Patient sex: M
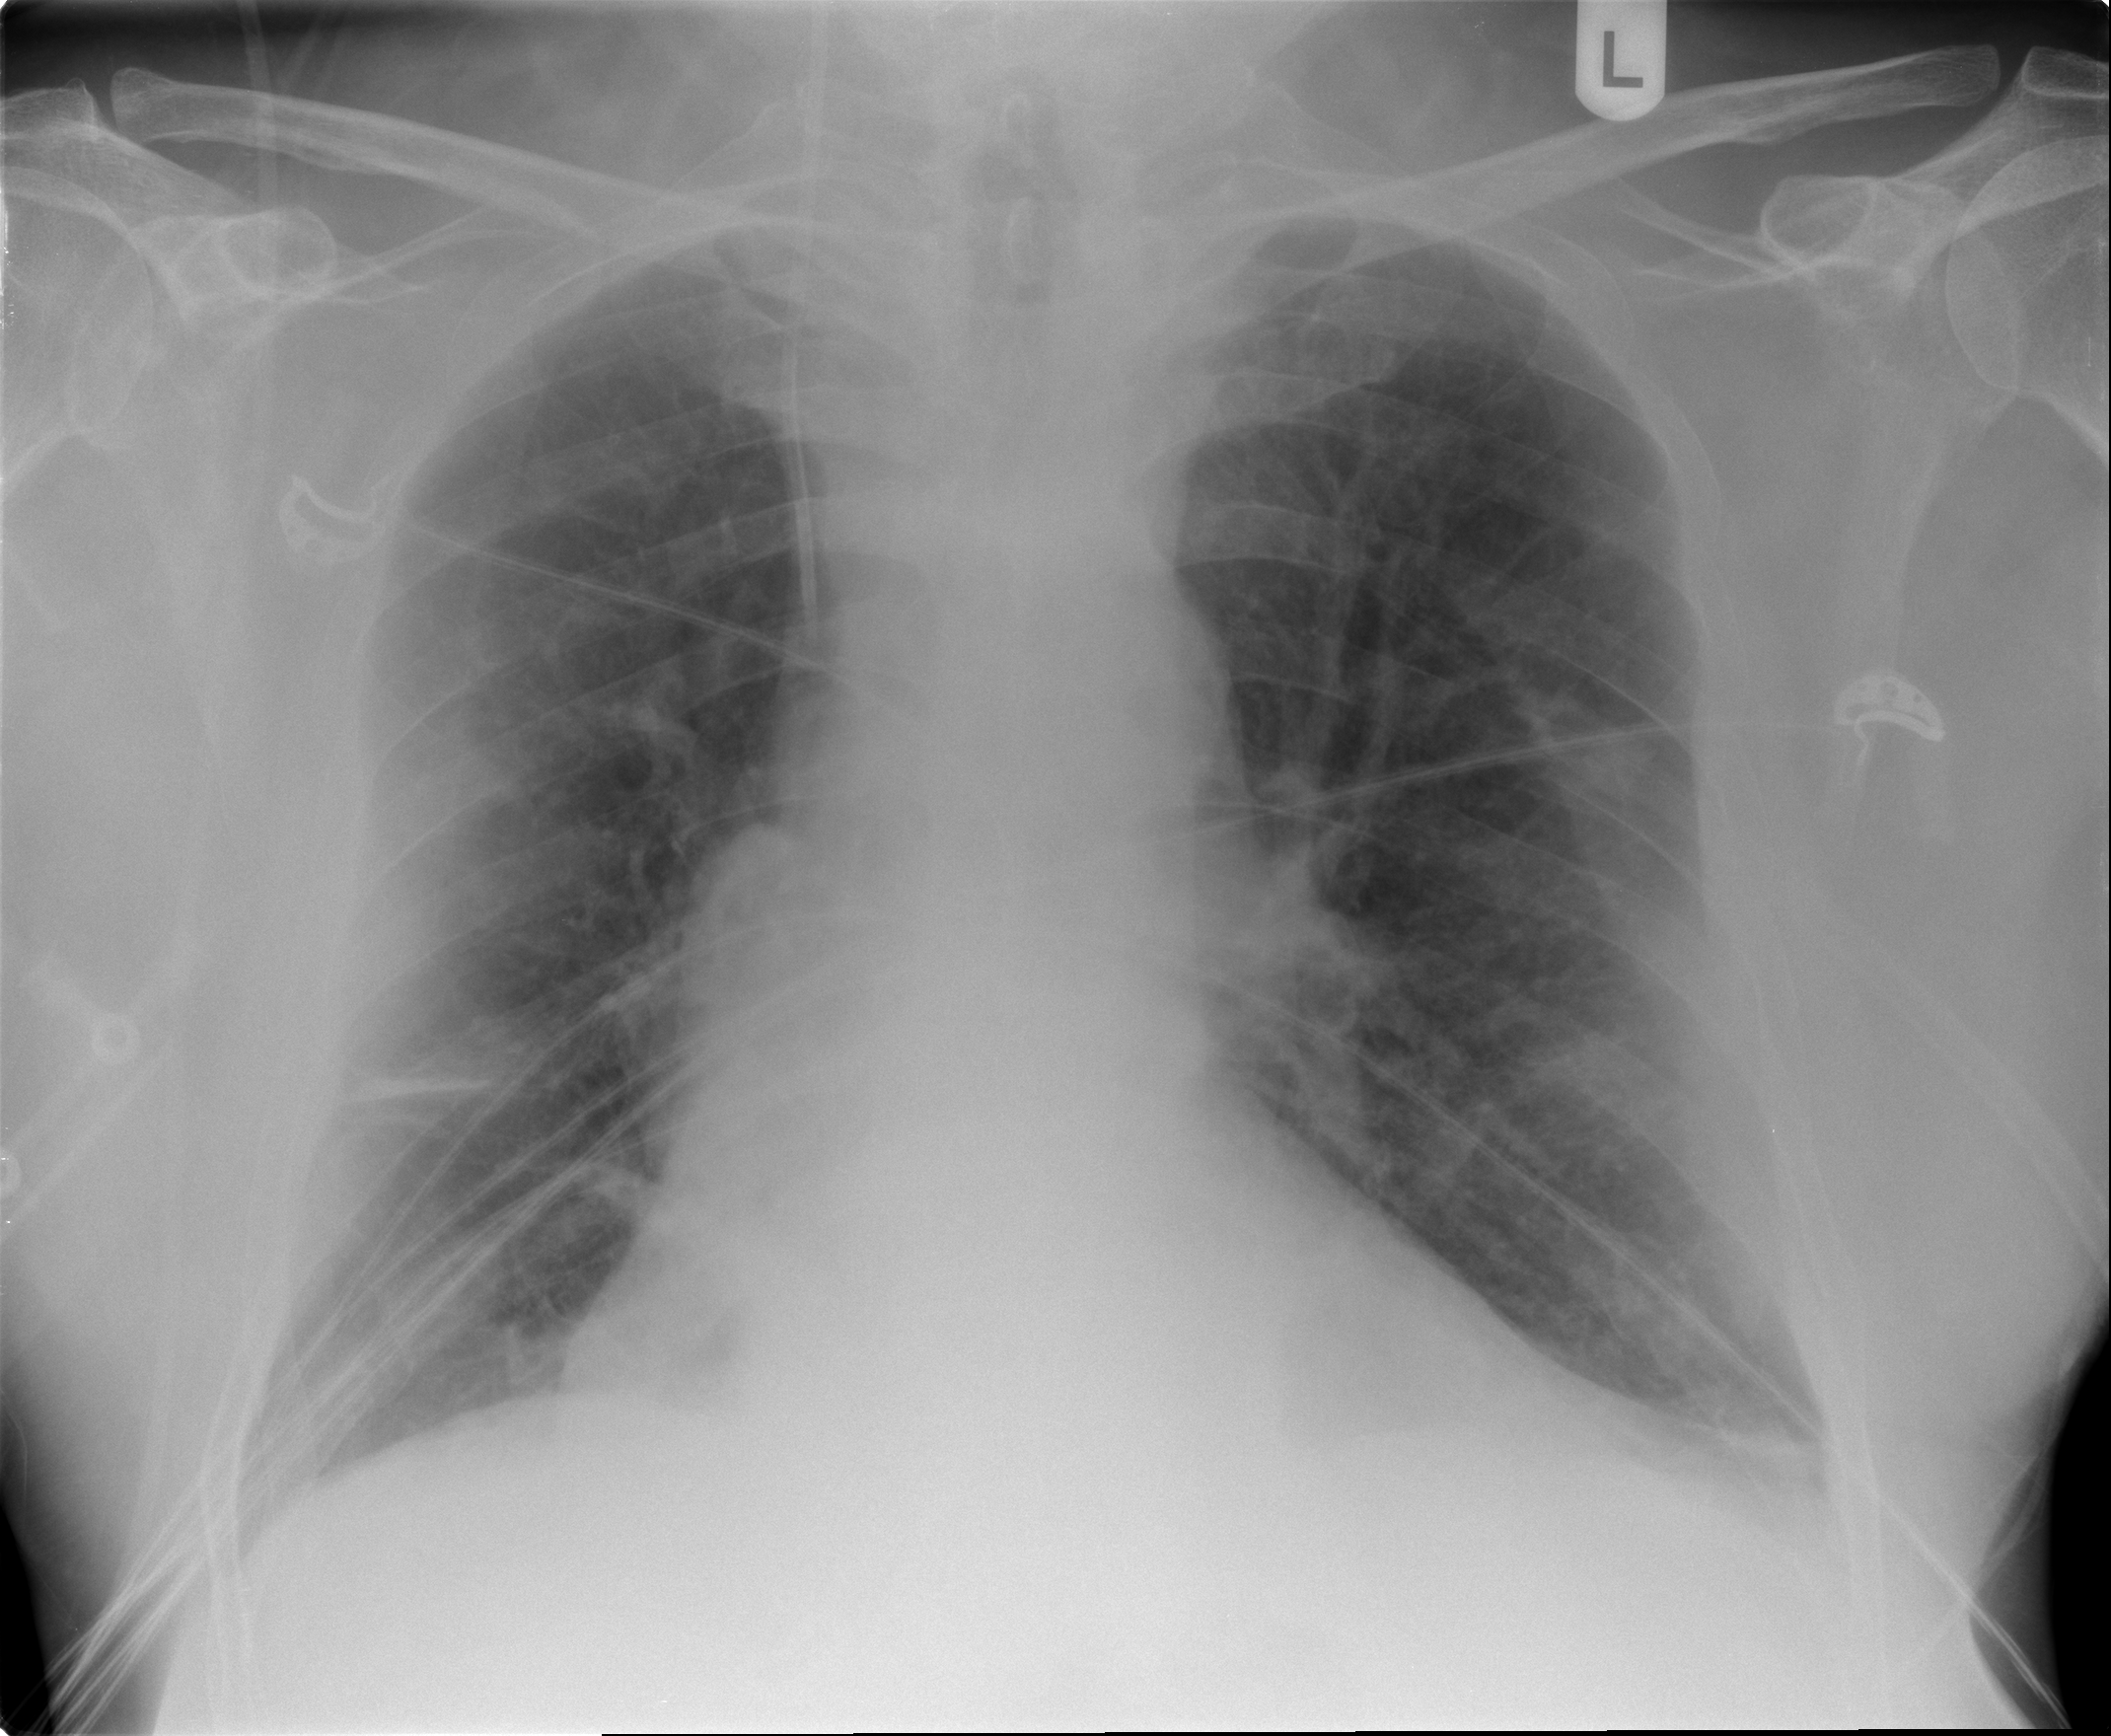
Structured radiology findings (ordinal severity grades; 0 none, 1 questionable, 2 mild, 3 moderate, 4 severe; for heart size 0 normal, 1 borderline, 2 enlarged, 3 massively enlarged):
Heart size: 0
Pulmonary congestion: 0
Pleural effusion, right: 0
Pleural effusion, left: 0
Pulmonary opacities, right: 0
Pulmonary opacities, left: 0
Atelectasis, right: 1
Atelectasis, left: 1